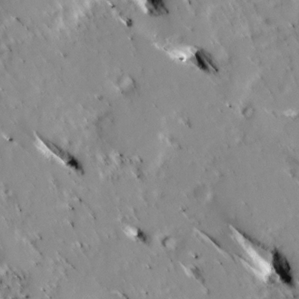
Label: non_frost